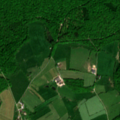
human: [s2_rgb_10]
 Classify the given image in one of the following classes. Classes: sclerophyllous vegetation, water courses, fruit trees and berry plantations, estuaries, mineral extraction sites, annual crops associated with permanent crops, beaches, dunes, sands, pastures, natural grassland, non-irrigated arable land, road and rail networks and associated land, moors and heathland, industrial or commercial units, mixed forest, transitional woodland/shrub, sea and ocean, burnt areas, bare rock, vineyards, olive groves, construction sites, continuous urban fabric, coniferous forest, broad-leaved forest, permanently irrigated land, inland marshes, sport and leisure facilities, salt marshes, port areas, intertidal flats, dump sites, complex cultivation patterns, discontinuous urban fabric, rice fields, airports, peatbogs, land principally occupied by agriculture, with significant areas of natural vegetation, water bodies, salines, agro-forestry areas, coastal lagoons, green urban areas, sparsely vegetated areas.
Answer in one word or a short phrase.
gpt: pastures, complex cultivation patterns, broad-leaved forest